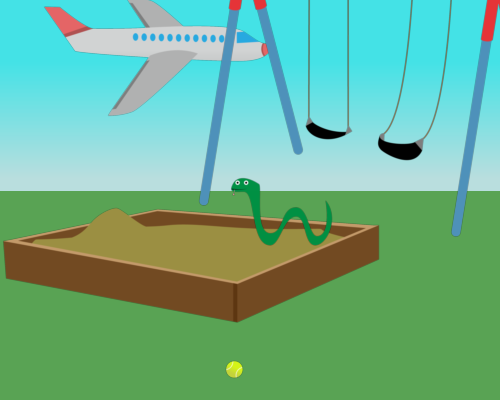
left top big plane facing right  a big sandbox a big snake facing right in the sandbox a big yellow ball a big boy smile with teeth kicking horn hat on